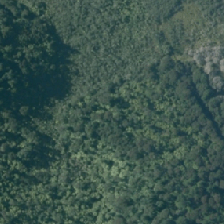
Land cover: indigenous_forest